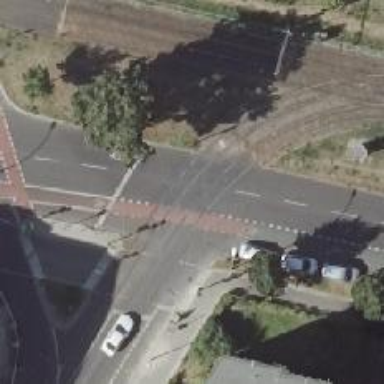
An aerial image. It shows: Tram crossing on the railway.